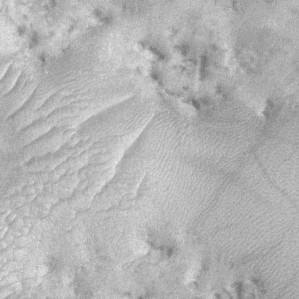
Label: frost